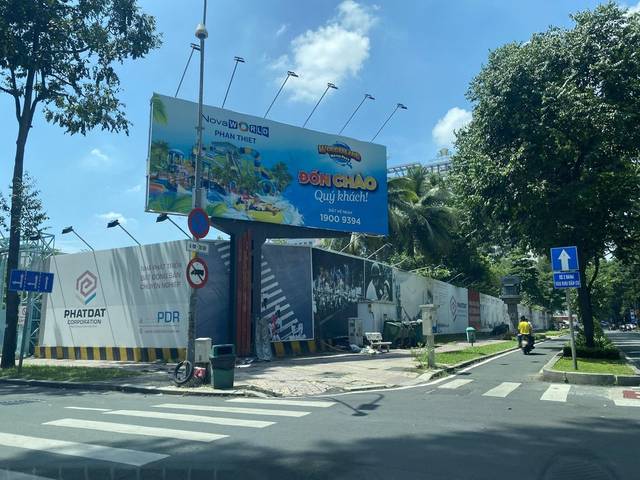
Region: Vietnam
Coordinates: 10.781, 106.695